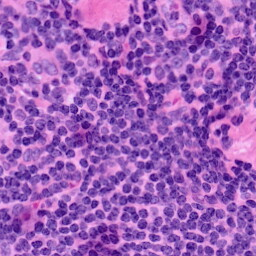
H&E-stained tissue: LymphNode